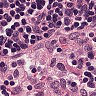
Metastatic tissue present: no